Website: lowes
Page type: stored-credit-cards
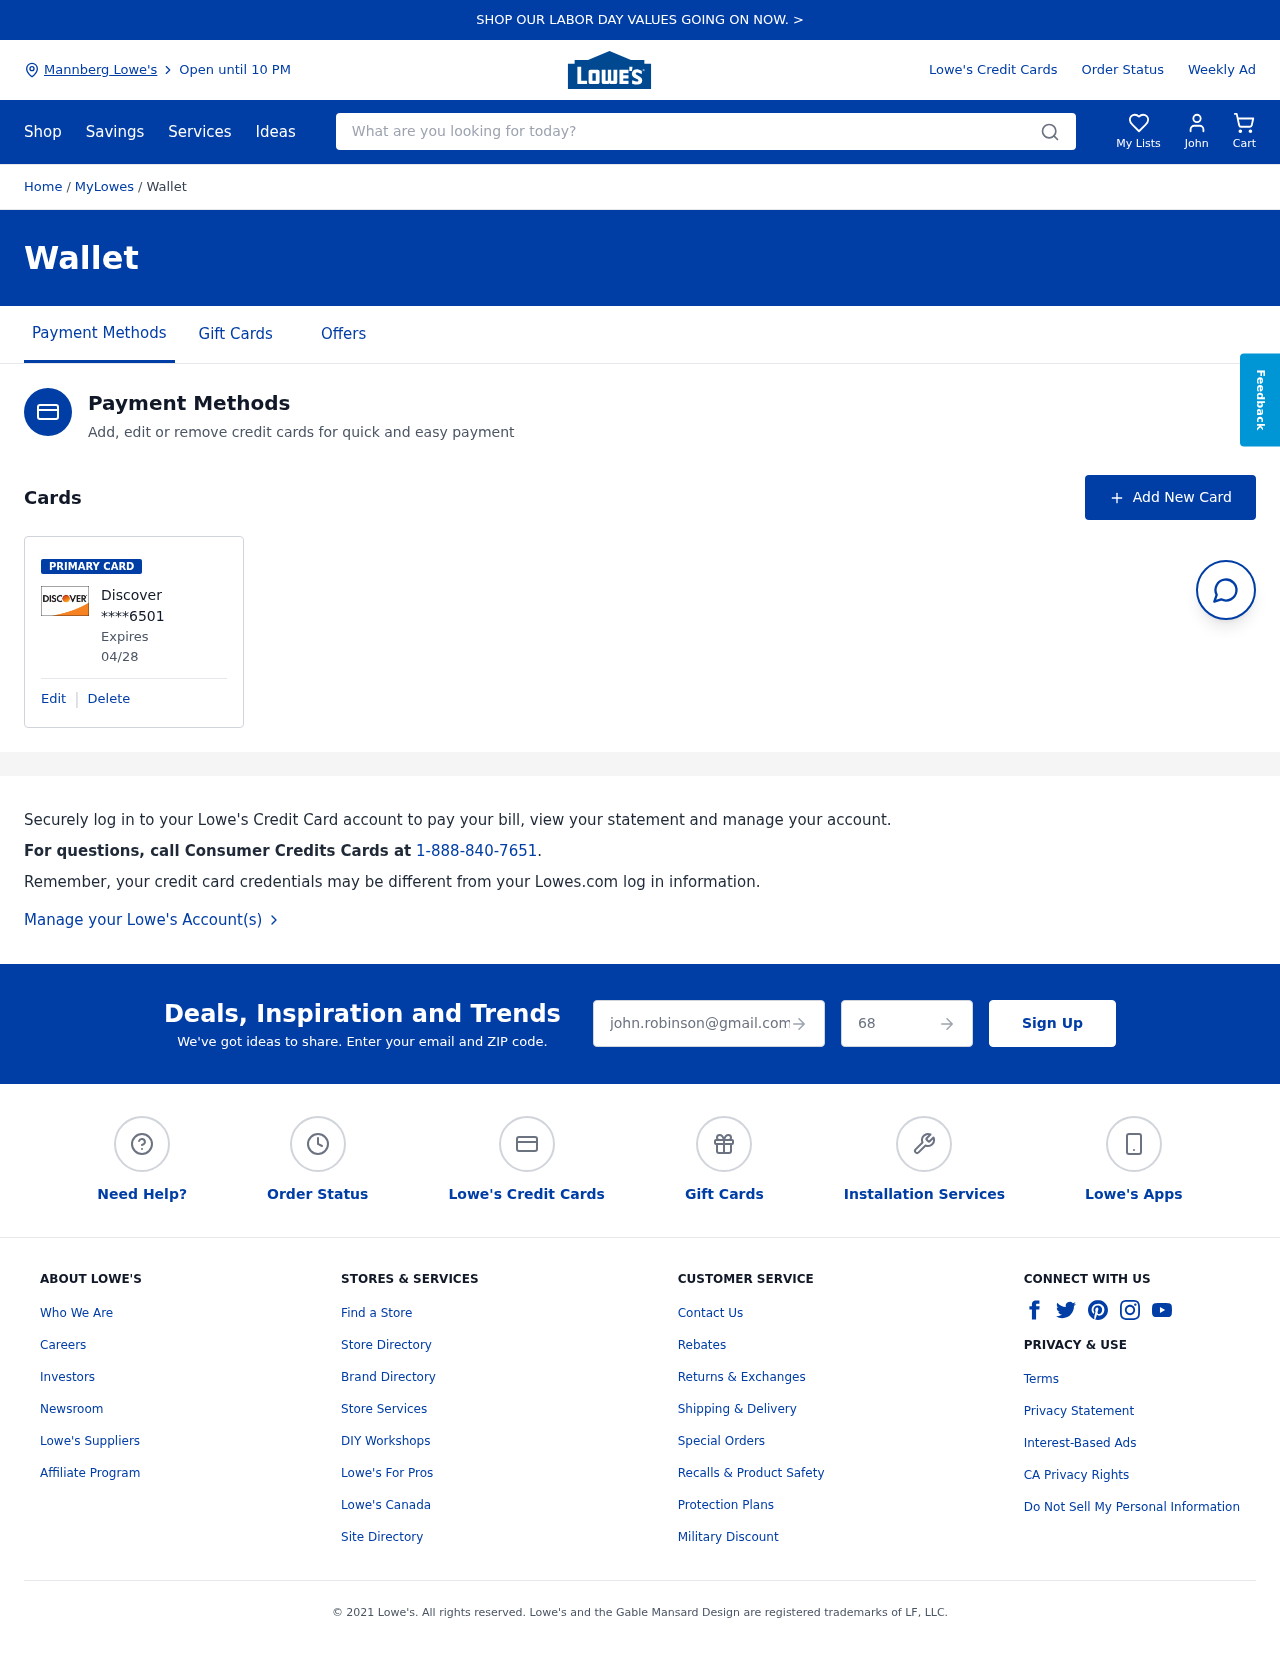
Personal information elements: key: PII_CARD_EXPIRY
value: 04/28
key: PII_CARD_LAST4
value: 6501
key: PII_CARD_TYPE
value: Discover
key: PII_CITY
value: Mannberg Lowe's
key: PII_EMAIL
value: john.robinson@gmail.com
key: PII_FIRSTNAME
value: John
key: PII_POSTCODE
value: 68427
Search elements: key: HEADER_SEARCH
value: What are you looking for today?